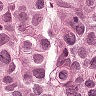
Metastatic tissue present: yes